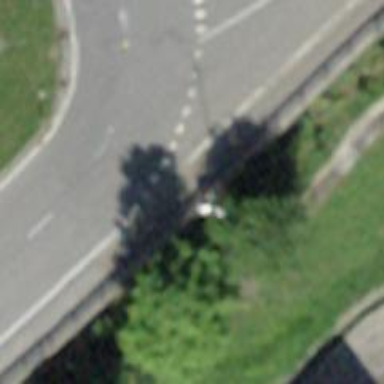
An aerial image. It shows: Bus stop with platform for public transport.